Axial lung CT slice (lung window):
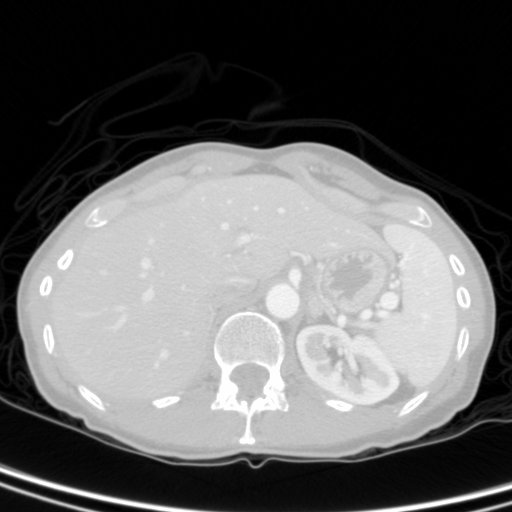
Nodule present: no